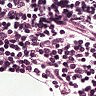
Metastatic tissue present: no